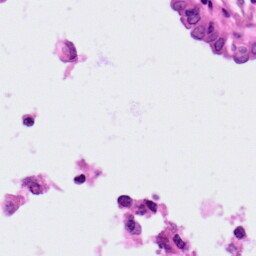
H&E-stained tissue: Lung